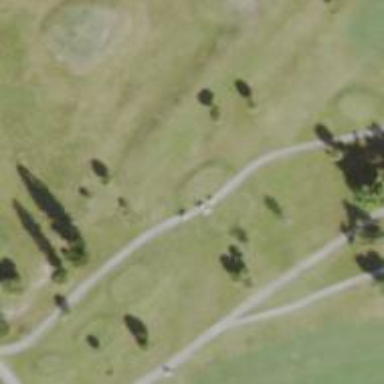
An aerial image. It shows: Path for both road and golf.